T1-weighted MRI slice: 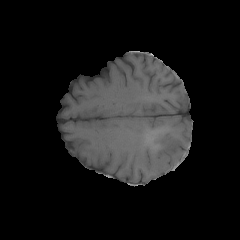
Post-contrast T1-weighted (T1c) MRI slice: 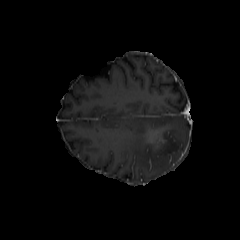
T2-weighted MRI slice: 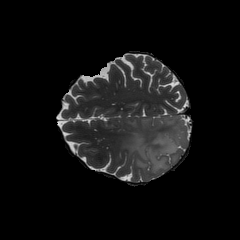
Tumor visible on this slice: yes